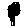
Label: tree